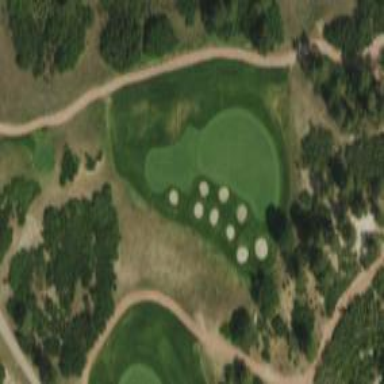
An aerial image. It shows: Area of rough grass used for golf.